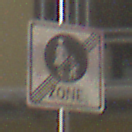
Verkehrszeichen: EndeFussgaengerzone
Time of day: MorningAfternoon
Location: Outdoor (Urban)
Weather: PartlyCloudy
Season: NotSpecified
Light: Natural